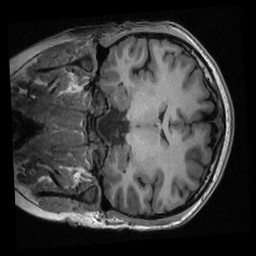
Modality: T1w
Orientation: coronal
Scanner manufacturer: ge
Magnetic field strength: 3 T
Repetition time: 0.00766 s
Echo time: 0.002936 s